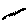
Label: zigzag